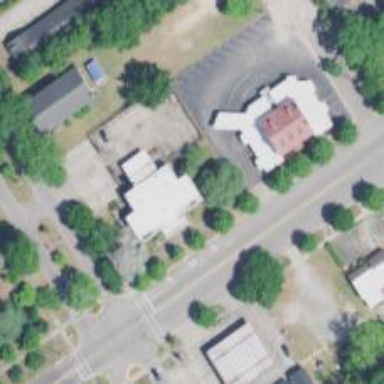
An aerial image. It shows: Post office.